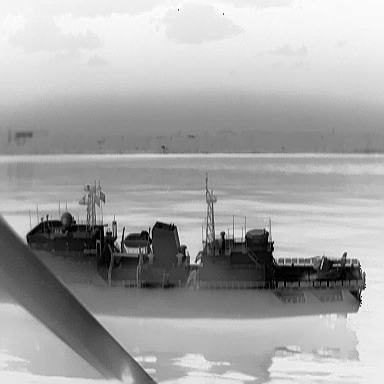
There is a warship in the infrared image.